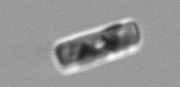
Label: Guinardia_delicatula